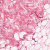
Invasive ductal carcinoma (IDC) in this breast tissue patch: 0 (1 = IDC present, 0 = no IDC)